Question: I am developing a web application using Oracle ADF. I have a bounded task flow in that i have a page fragment in that I have a table. I am generating this table from managed bean. The following is my table

I have pasted in value field of table in the property inspector. My table is successfully generated.
I have a method in a managed bean called generateTable(). The table will be generated after executing a query. Suppose the query result contains 10 records the table will have 10 rows.
My problem is suppose if the query result is having 100 records this method is executing 100 times and the query is executing 100 times. Due to this, It is taking too much time to generate the table. I need to make sure that this method gets executes only once.
Please help me. How do I achieve this.
Thanks in advance.
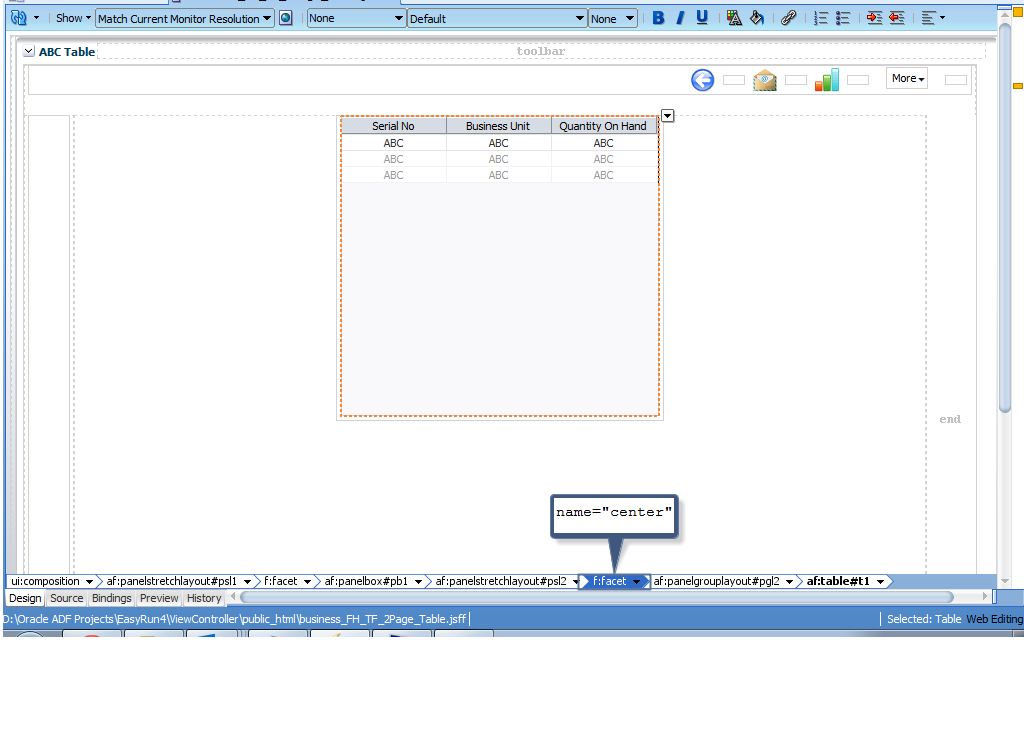
Answer: In your task flow try to create a Method Activity and make it default activity. This method action should call #{pageFlowScope.tableUtilBean.generateTable}, before fragment is loaded.